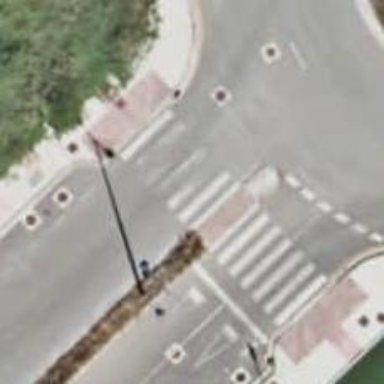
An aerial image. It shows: Uncontrolled road crossing.